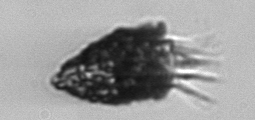
Label: Tintinnopsis